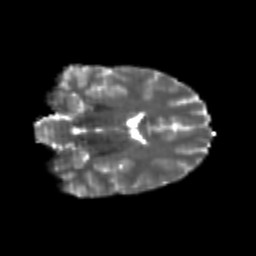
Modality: T2w
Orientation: coronal
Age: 21
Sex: female
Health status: healthy
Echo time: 0.074 s